Question: How can i make the points align in equidistant in flotgraph when there is a line chart view on data from weekly basis

Any method which is in the flot graph plugin??
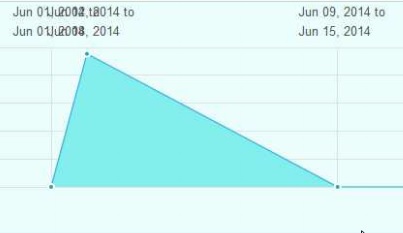
Answer: If use have weekly values with timestamps exactly one week apart then your points will be equidistant on the xaxis.
In general if you want equidistant points in your chart where the data is not equidistant, use the category plugin (<URL>.
Basic code:
'''
var data = [ ["April", 13], ["May", 17], ["June", 9] ];
$.plot("#div", [ data ], {
series: {
lines: {
show: true
},
points: {
show: true
}
},
xaxis: {
mode: "categories"
}
});
'''